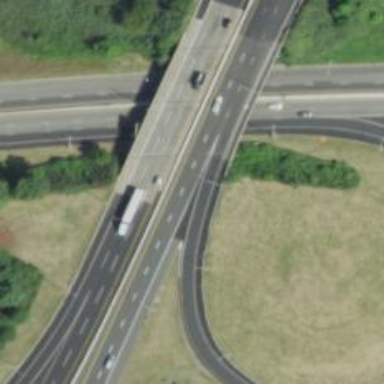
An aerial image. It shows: Asphalt bridge over motorway.